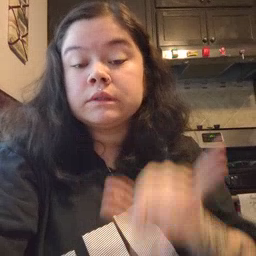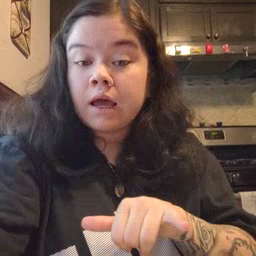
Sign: stay